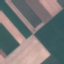
Land use / land cover: AnnualCrop